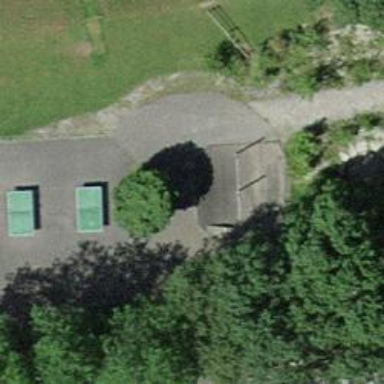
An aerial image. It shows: Playground area for leisure activities on the land.